Question: I am having some problems creating this layout.
<URL>.
This is my code:
### HTML
'''
<!DOCTYPE html>
<html>
<head>
<script src="http://code.jquery.com/jquery.min.js"></script>
<link href="http://getbootstrap.com/dist/css/bootstrap.css" rel="stylesheet" type="text/css" />
<script src="http://getbootstrap.com/dist/js/bootstrap.js"></script>
<meta charset="utf-8">
<title>JS Bin</title>
</head>
<body>
<div class="row " style="">
<div class="col-md-6 news_basic_style">
<div class="newsproducts_style">
<img src="http://placehold.it/150x150">
</div>
</div>
<div class="col-md-6 news_basic_style">
<div class="newsproducts_style">
<img src="http://placehold.it/150x150"></div>
</div>
</div>
<div class="row">
<div class="col-md-6 news_basic_style">
<div class="newsproducts_style">
<img src="http://placehold.it/150x150"></div>
</div>
<div class="col-md-6 news_basic_style">
<div class="newsproducts_style">
<img src="http://placehold.it/150x150"></div>
</div>
</div>
</body>
</html>
'''
### CSS
'''
body{
background-color:#99B3FF;
}
.news_basic_style{
border-radius: 20px;
box-shadow:5px 5px 10px rgba(0,0,0,0.65);
}
.news_basic_style{
background-color:white;
width:170px;
margin:20px;
}
'''

Thanks for the edit TRiG
solution <URL>:
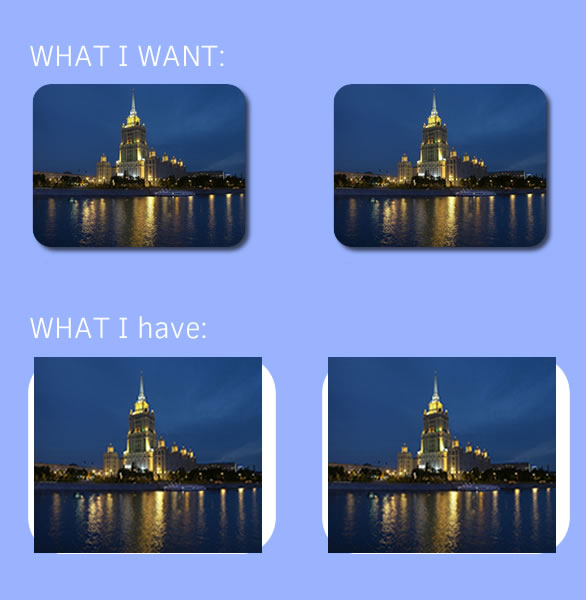
Answer: Apply the 'border-radius' and 'box-shadow' directly to the image and remove the background, like so:
'''
img{
border-radius: 20px;
box-shadow:5px 5px 10px rgba(0,0,0,0.65);
}
'''
<URL>